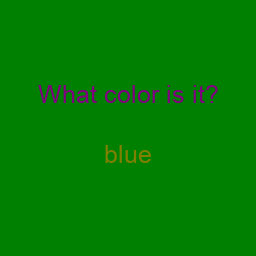
Color: olive
Color name shown: blue
Background color: green
Question text color: purple